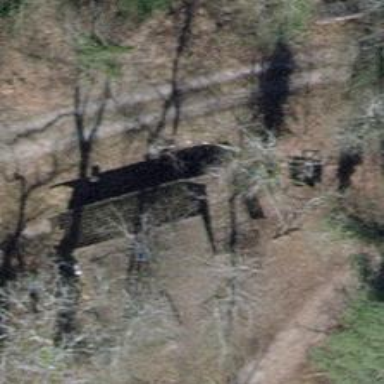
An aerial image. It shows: Shelter.